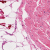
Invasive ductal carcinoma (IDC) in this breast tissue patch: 0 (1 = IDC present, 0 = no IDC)